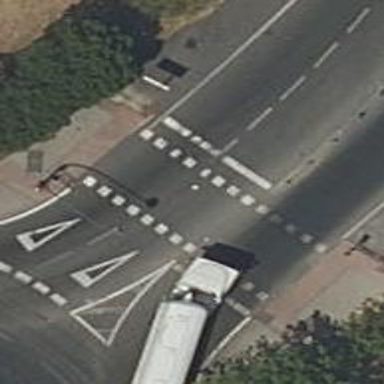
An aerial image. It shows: Crossing with traffic signals.